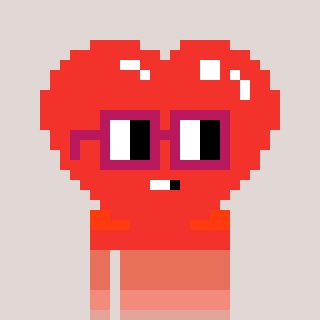
a pixel art character with square dark red glasses, a heart-shaped head and a magenta-colored body on a warm background